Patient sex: M
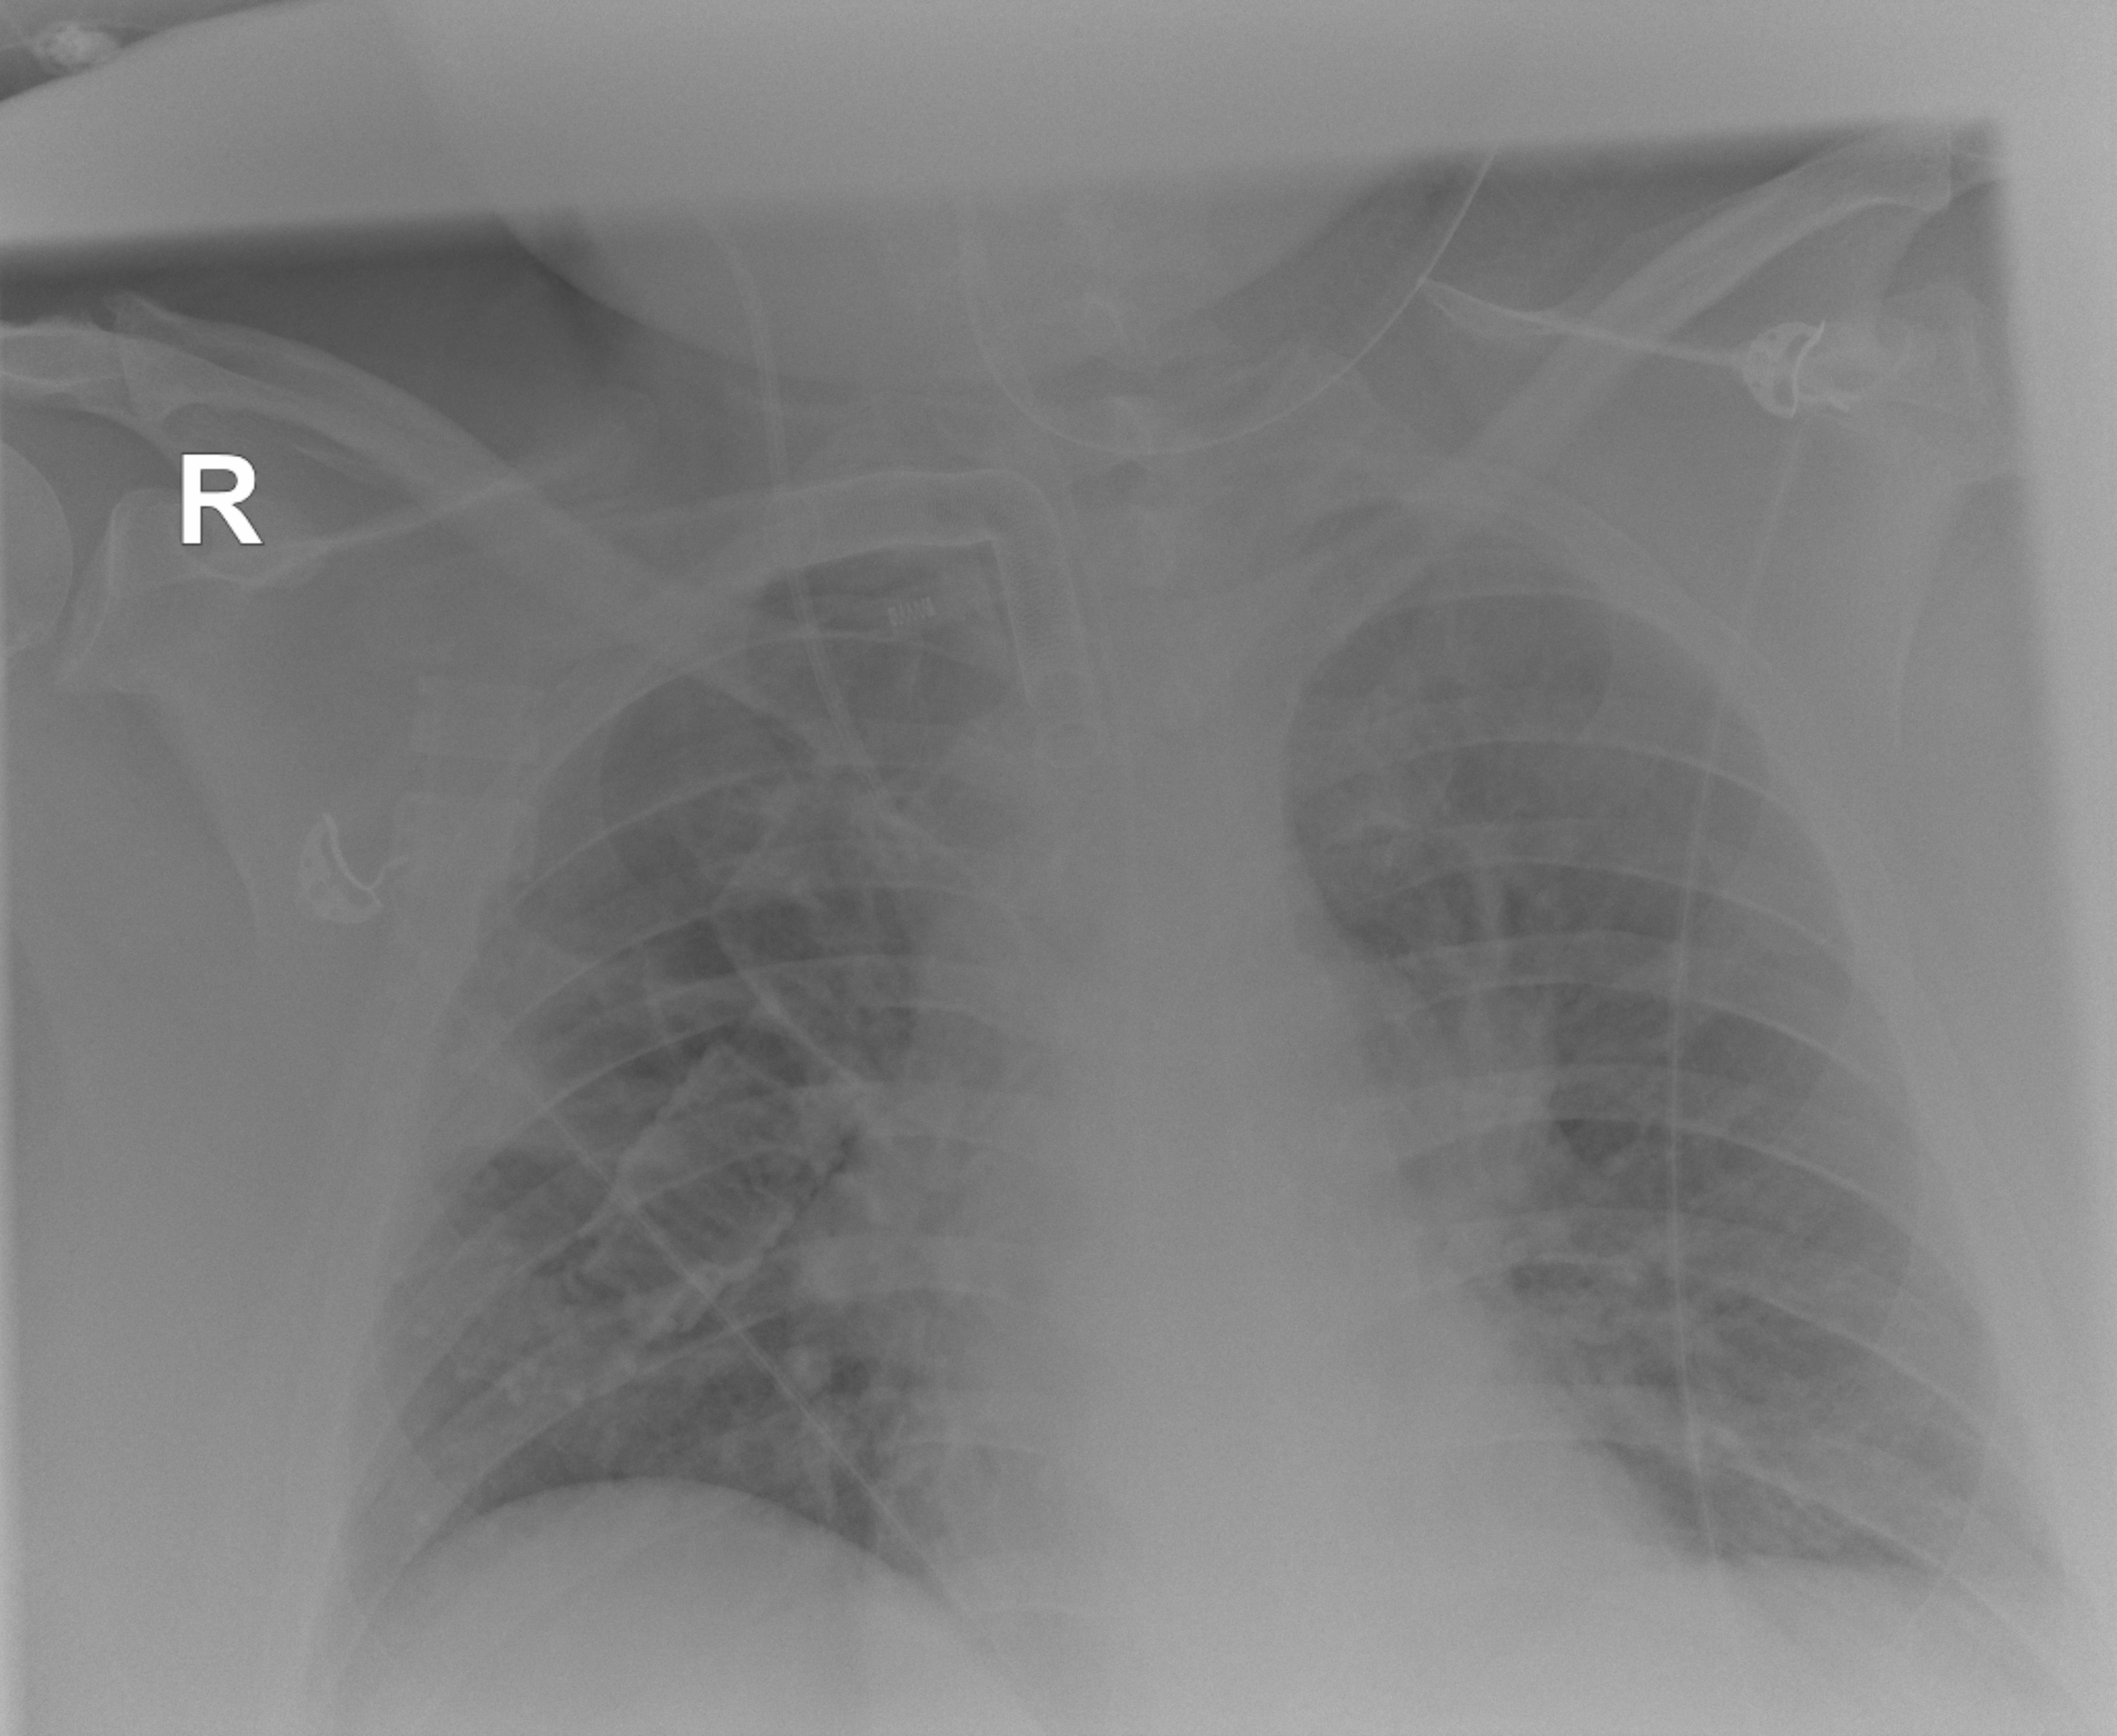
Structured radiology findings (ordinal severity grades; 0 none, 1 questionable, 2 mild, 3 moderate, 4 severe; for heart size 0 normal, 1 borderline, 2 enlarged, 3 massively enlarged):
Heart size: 0
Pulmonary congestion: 2
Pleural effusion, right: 2
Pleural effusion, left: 2
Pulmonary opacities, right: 2
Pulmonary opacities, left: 0
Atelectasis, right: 2
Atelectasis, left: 0